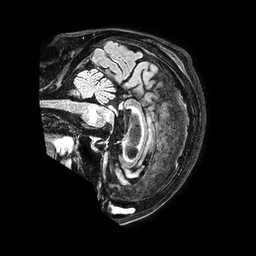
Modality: FLAIR
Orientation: sagittal
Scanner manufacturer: philips
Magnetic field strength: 1.5 T
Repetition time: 4.8 s
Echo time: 0.3 s